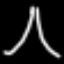
Label: The Eiffel Tower